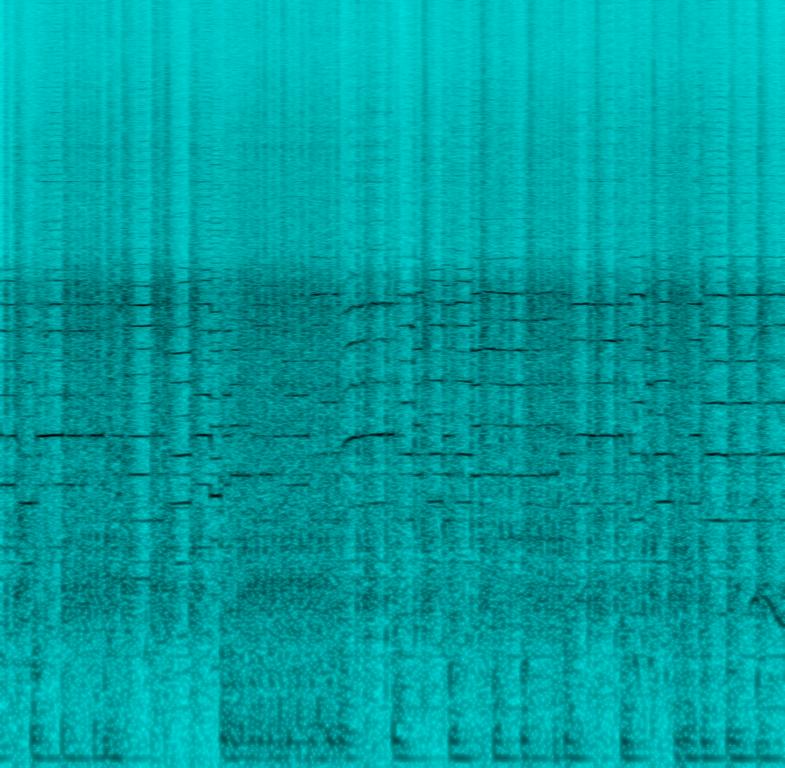
harsh sounding drumline music with a screechy bagpipe, active bass drum, marching snare drum. The sound is loud and grating.